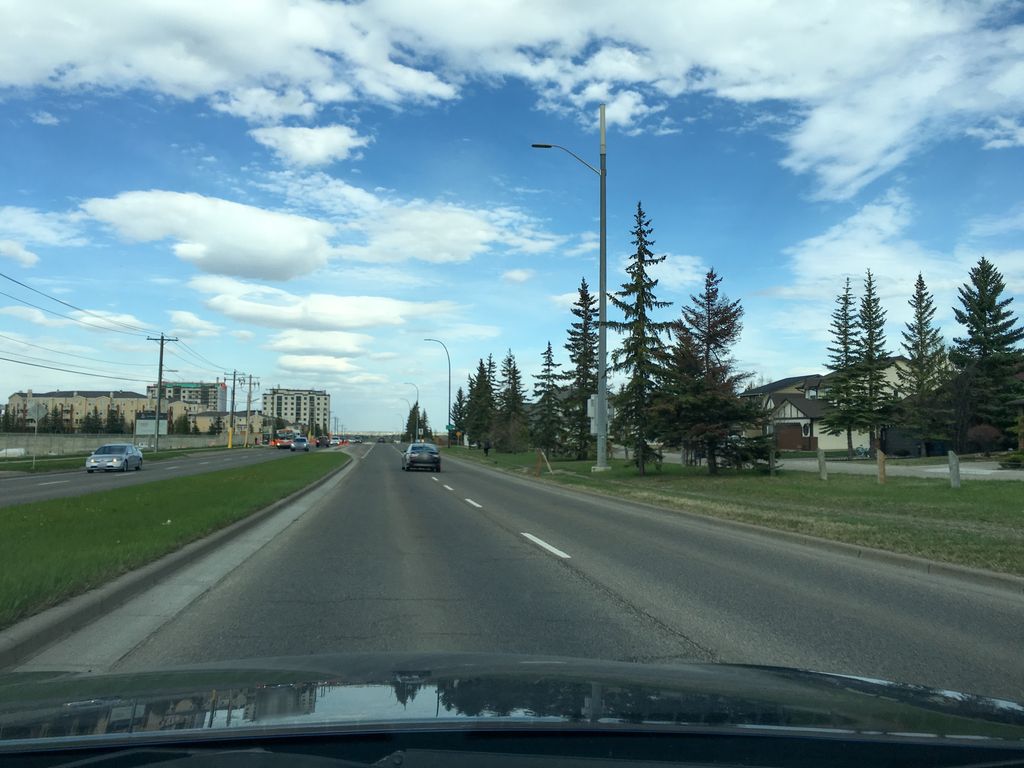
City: calgary